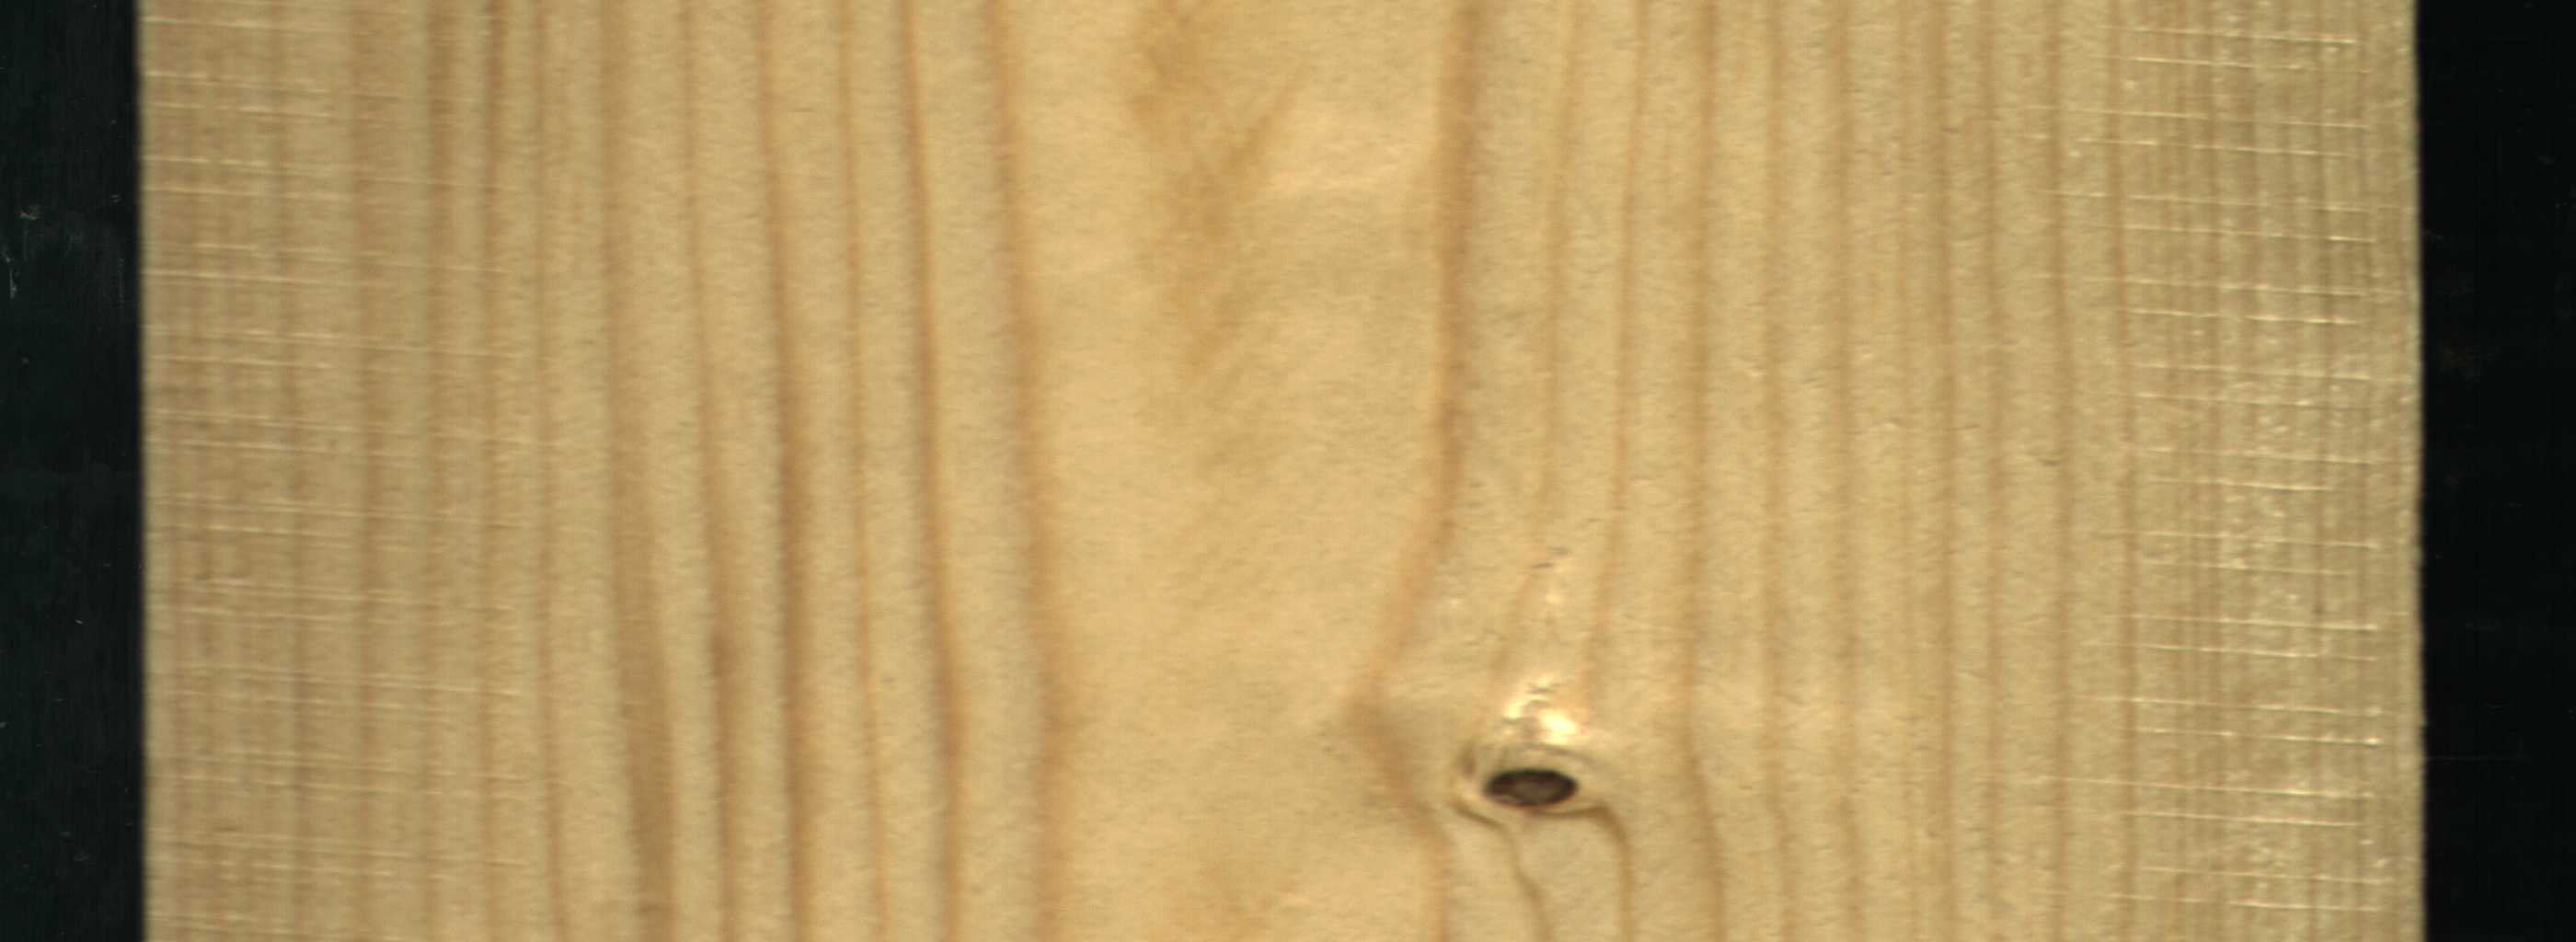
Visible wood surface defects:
Dead_Knot